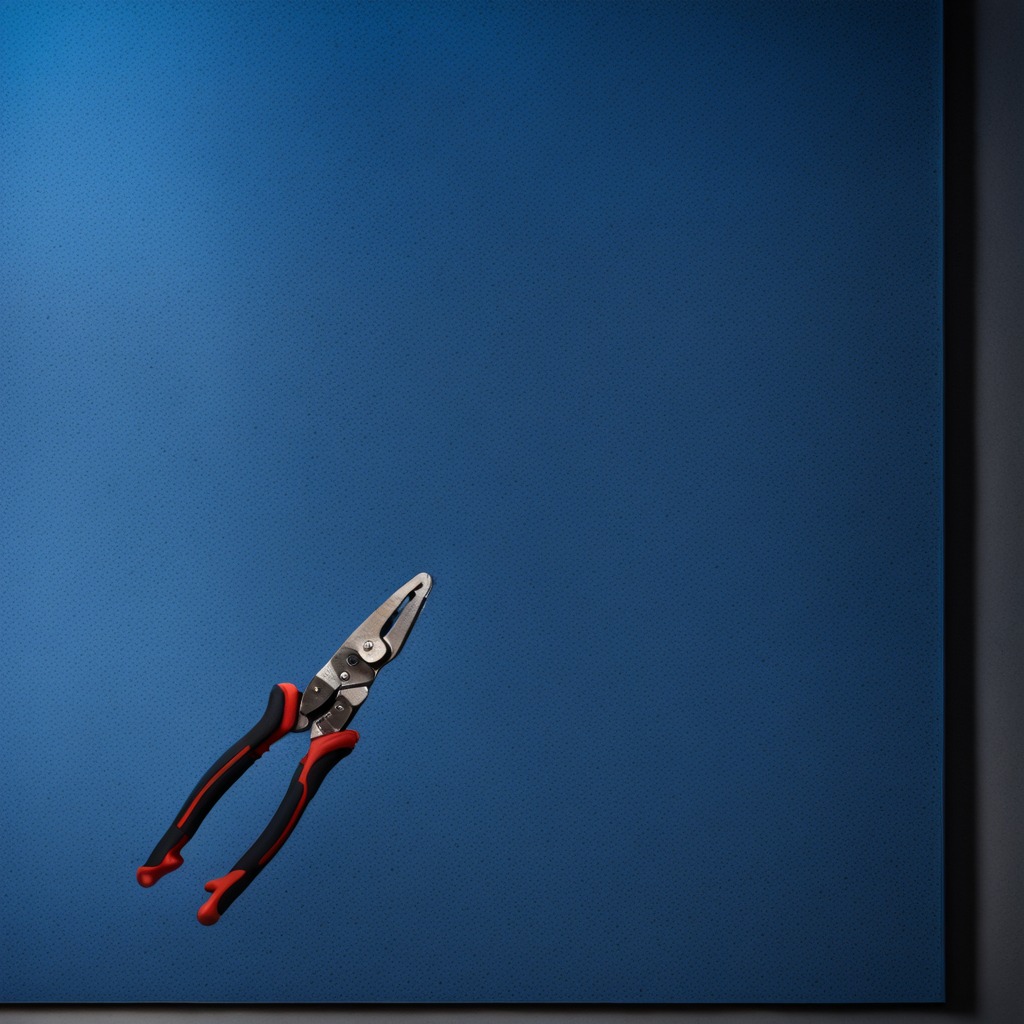
A plier lies on the granite tabletop.